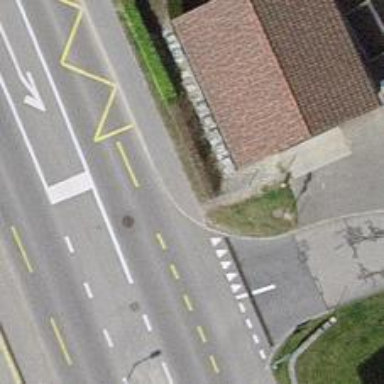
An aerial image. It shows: Bus stop with platform for public transport.